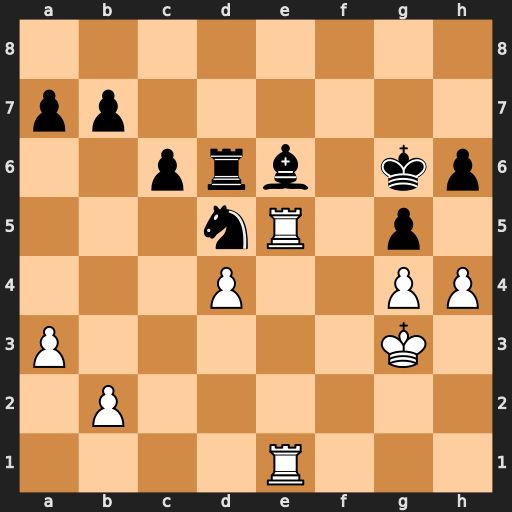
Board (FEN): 8/pp6/2prb1kp/3nR1p1/3P2PP/P5K1/1P6/4R3
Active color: w
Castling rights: -
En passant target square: -
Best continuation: Rxe6+ Rxe6 Rxe6+